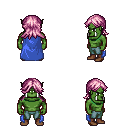
a pixel art fantasy rpg character, male body template, orc, green skin, blue cape, teal pants, pink loose hair, brown shoes, four views (front, back, left, right), 2x2 character sprite sheet, small pixel art, hard edges, no anti-aliasing